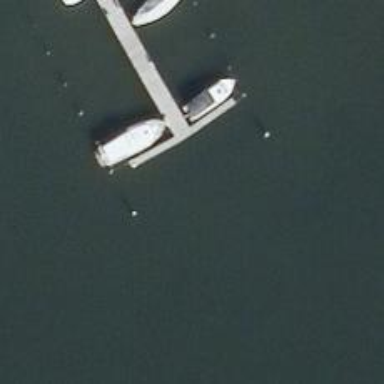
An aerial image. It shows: Man-made pier.